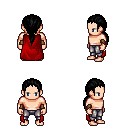
a pixel art fantasy rpg character, male body template, human, light skin, red cape, metal pants, black ponytail hairstyle, leather bracers, four views (front, back, left, right), 2x2 character sprite sheet, small pixel art, hard edges, no anti-aliasing